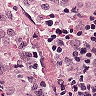
Metastatic tissue present: no